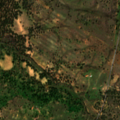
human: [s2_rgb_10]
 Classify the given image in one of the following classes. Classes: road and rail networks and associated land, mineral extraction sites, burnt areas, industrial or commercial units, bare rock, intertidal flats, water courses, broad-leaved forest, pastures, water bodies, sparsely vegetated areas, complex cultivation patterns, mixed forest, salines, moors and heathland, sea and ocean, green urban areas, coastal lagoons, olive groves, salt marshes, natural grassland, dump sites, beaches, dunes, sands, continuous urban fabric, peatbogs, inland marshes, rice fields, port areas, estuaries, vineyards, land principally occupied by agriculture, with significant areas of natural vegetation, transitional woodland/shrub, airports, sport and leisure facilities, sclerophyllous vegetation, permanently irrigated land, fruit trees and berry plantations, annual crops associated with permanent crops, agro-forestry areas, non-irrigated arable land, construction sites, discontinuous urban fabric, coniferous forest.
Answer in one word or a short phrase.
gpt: non-irrigated arable land, agro-forestry areas, broad-leaved forest, transitional woodland/shrub